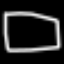
Label: square